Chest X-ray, PA view. Patient: 19 years old, sex F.
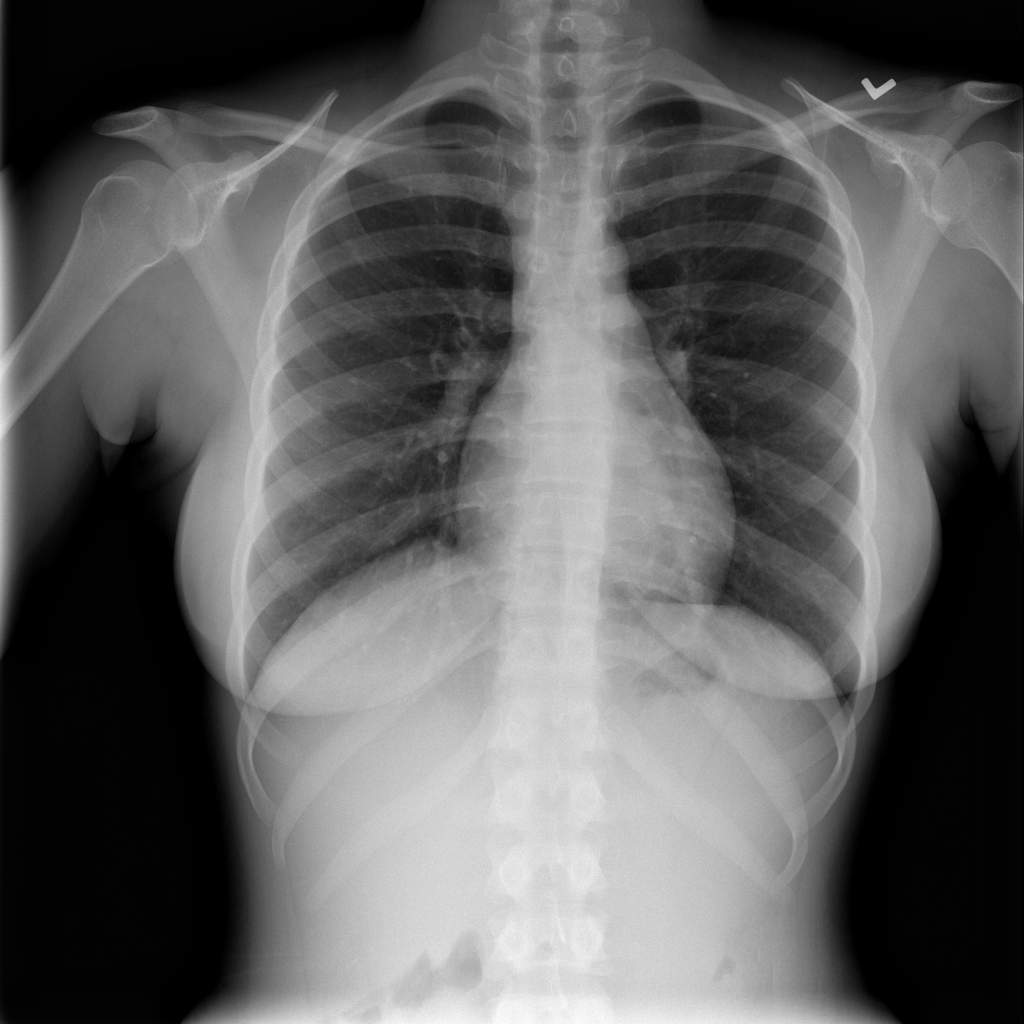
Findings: No Finding